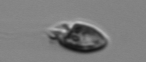
Label: Katodinium_or_Torodinium